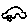
Label: car